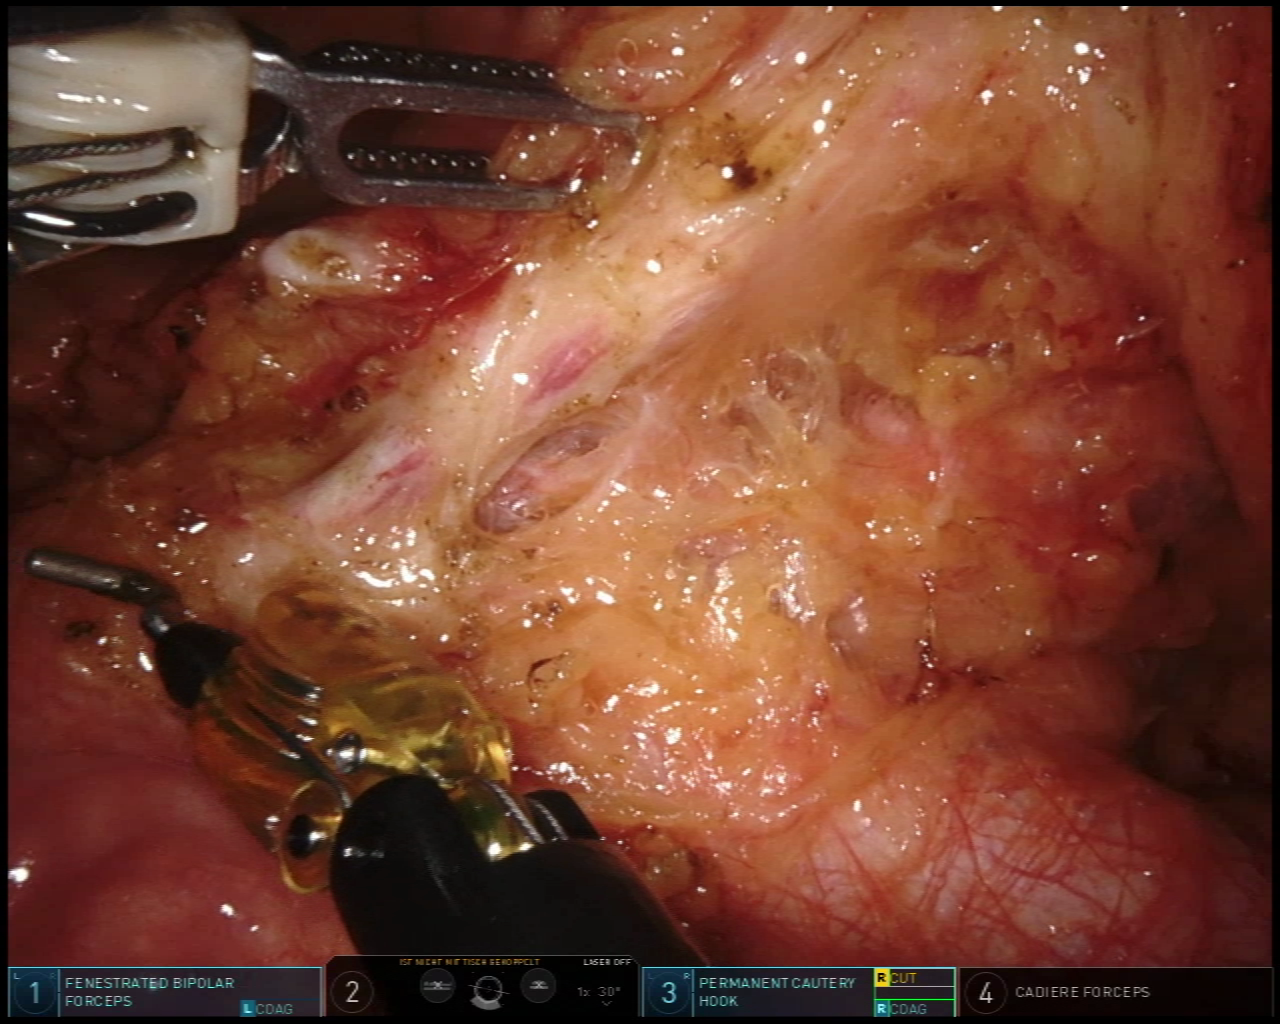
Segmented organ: inferior_mesenteric_artery
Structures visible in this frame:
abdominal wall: no
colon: no
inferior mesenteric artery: yes
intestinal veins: no
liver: no
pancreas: no
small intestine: yes
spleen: no
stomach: no
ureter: no
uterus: no
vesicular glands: no